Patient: sex M, age 43
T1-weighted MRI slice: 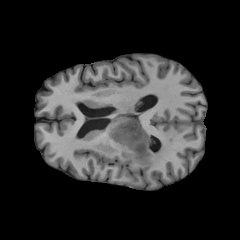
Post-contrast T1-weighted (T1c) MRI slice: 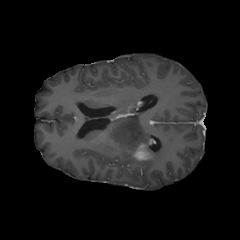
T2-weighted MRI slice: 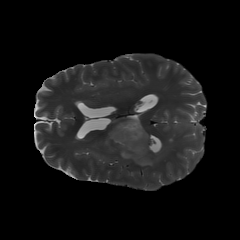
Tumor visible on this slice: yes
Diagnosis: Glioblastoma, IDH-wildtype
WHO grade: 4